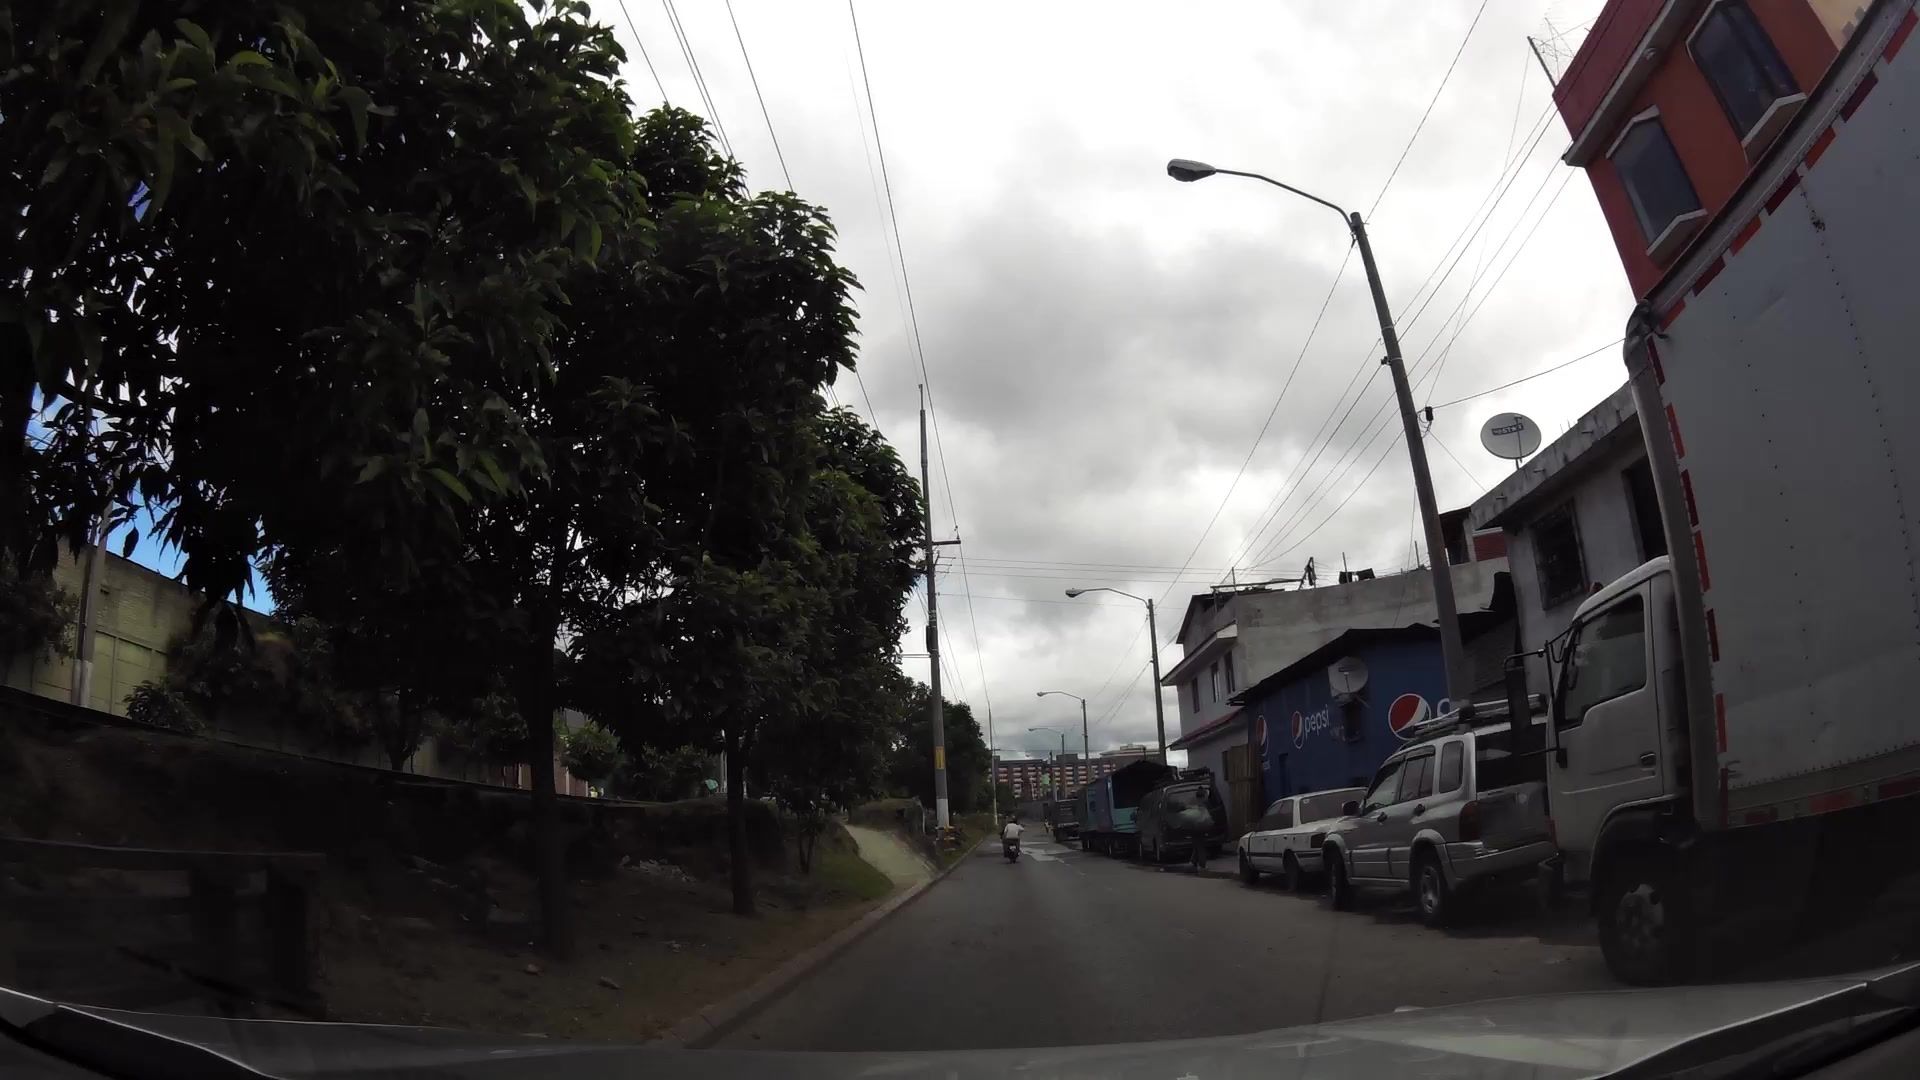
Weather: cloudy
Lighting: day
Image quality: good
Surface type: driving surface
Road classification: tertiary, primary
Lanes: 2
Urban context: urban centre
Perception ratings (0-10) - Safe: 1.95, Lively: 1.95, Beautiful: 5.97, Boring: 3.36, Depressing: 7.65, Wealthy: 1.5